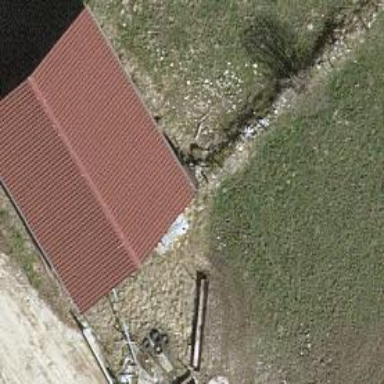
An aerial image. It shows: Dry stone wall barrier.